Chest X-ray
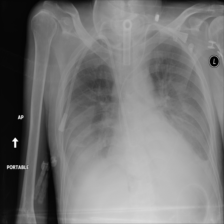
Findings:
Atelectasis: positive
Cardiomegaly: negative
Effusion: positive
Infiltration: positive
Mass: negative
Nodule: negative
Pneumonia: positive
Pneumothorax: negative
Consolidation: positive
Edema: negative
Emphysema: negative
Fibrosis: negative
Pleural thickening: negative
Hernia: negative